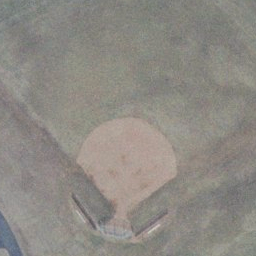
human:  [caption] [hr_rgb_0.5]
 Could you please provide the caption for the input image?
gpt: Old baseball diamonds made of sand and weeds.

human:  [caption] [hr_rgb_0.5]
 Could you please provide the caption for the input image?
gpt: This is a baseball diamond .

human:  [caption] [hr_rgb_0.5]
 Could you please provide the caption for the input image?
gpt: It is an old baseball diamond with sand and weeds .

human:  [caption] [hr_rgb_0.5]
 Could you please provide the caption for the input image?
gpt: It is a small baseball diamond .

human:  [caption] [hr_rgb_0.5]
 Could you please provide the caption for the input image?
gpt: Diamonds made of sand and weeds are used in old baseballs.